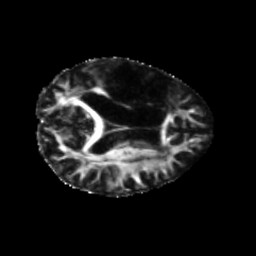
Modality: FA
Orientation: axial
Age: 66
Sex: female
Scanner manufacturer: siemens
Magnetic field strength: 3 T
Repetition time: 5.25 s
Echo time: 0.08 s